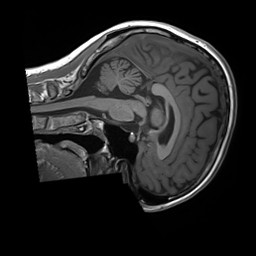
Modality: T1w
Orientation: sagittal
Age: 23
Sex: female
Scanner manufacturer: siemens
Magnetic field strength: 3 T
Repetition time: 1.8 s
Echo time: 0.00232 s